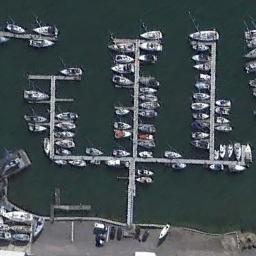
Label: harbor